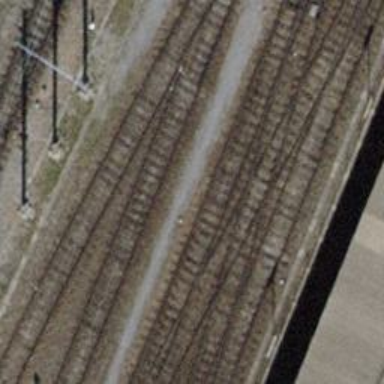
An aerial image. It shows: Rail siding with electrified tracks using contact line.